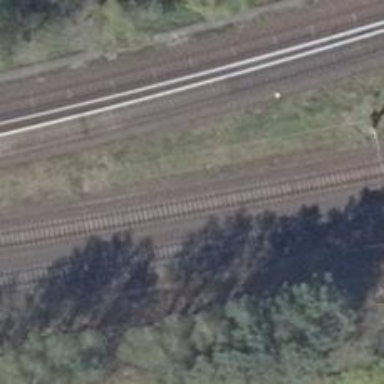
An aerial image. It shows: Railway signal.